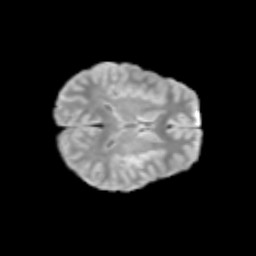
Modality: T2w
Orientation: axial
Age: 12
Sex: female
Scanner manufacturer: siemens
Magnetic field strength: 3 T
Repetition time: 3.8 s
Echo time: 0.07 s